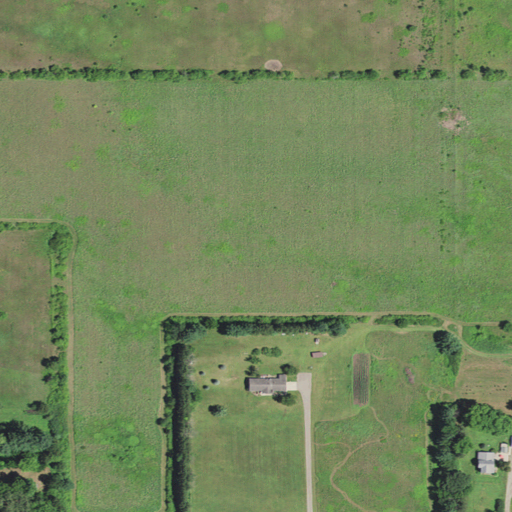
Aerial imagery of plain(s) in Wisconsin named Amsterdam Prairie containing pasture, mixed forest, open development, and low intensity development